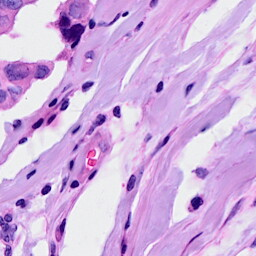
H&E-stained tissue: Breast